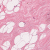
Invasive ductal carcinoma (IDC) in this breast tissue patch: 0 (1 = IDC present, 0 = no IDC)